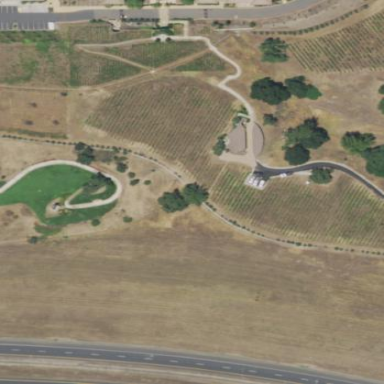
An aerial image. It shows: Vineyard growing grapes.